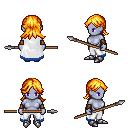
a pixel art fantasy rpg character, female body template, dark elf, purple skin, white trimmed cape, white pants, light blonde loose hair, cloth bracers, metal boots, spear, four views (front, back, left, right), 2x2 character sprite sheet, small pixel art, hard edges, no anti-aliasing